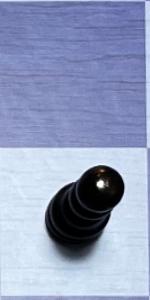
Label: Pawn_Black